Interaction volume radius: 10 \u00c5
Interaction volume height: 50 \u00c5
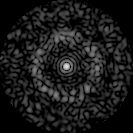
Disorder parameter: 0.8511